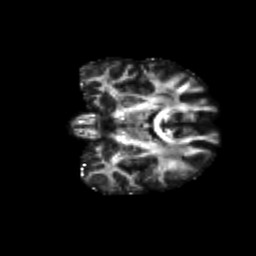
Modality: FA
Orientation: coronal
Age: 61
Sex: male
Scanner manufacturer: siemens
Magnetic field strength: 3 T
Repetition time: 4.71 s
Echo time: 0.0906 s